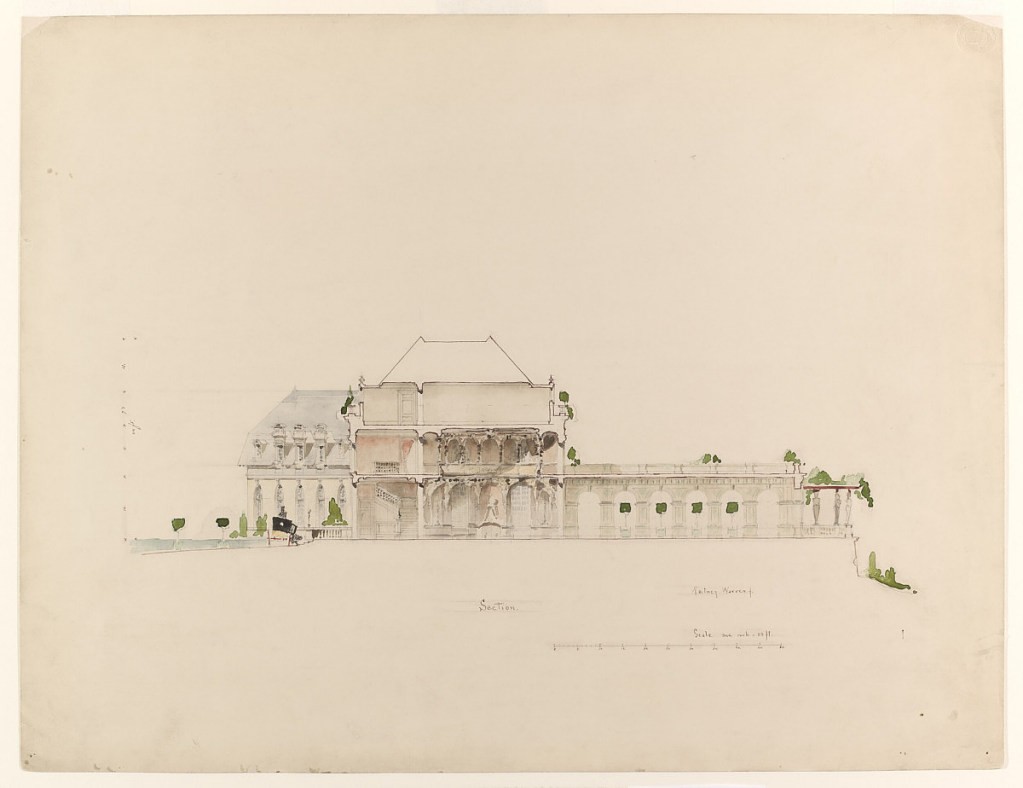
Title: Study for the Clubhouse of the golf club of Newport
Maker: Whitney Warren Jr., American, 1864–1943
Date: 1893–94
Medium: Graphite, pen and red ink, brush and brown, red, light blue, green, and black watercolor, on cream wove paper
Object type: Drawing
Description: Elevation, executed in delicate watercolor washes, showing the central part of the building and terrace.  A coach, seen from the rear, stands at left in front of the elevation.  Below image, a scale and numerical annotations.